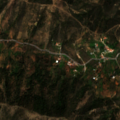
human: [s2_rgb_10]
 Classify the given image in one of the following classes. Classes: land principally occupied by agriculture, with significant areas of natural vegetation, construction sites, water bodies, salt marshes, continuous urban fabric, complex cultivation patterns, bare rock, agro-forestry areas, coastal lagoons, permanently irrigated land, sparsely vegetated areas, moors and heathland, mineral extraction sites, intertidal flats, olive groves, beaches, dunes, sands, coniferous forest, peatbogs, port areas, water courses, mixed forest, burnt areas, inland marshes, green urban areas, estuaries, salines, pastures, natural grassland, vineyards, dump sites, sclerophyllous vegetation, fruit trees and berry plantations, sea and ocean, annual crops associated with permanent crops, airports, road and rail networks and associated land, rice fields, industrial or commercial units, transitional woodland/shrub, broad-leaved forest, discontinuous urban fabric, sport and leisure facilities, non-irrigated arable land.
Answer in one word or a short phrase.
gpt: annual crops associated with permanent crops, land principally occupied by agriculture, with significant areas of natural vegetation, broad-leaved forest, transitional woodland/shrub